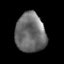
Tissue: prostate
Cell type: T cells
Senescence score: 0.321
Nuclear area (px): 1160
Mean DAPI intensity: 108.511